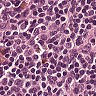
Metastatic tissue present: no